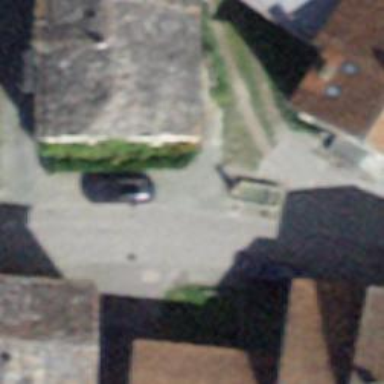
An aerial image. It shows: Residential road with sett surface.